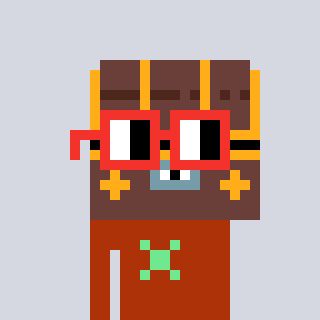
a pixel art character with square red glasses, a treasure chest-shaped head and a hotbrown-colored body on a cool background